Field crop: maize
Growth stage: 2
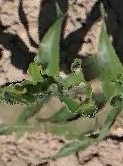
Species: maize